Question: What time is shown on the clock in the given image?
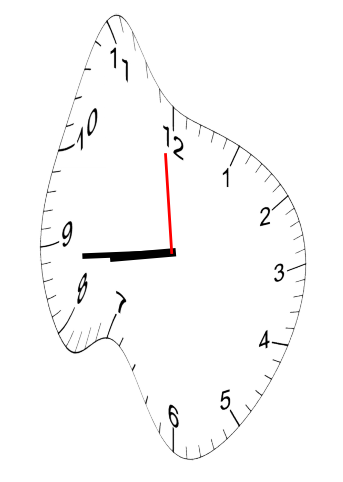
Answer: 08:43:59